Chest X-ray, PA view. Patient: 51 years old, sex M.
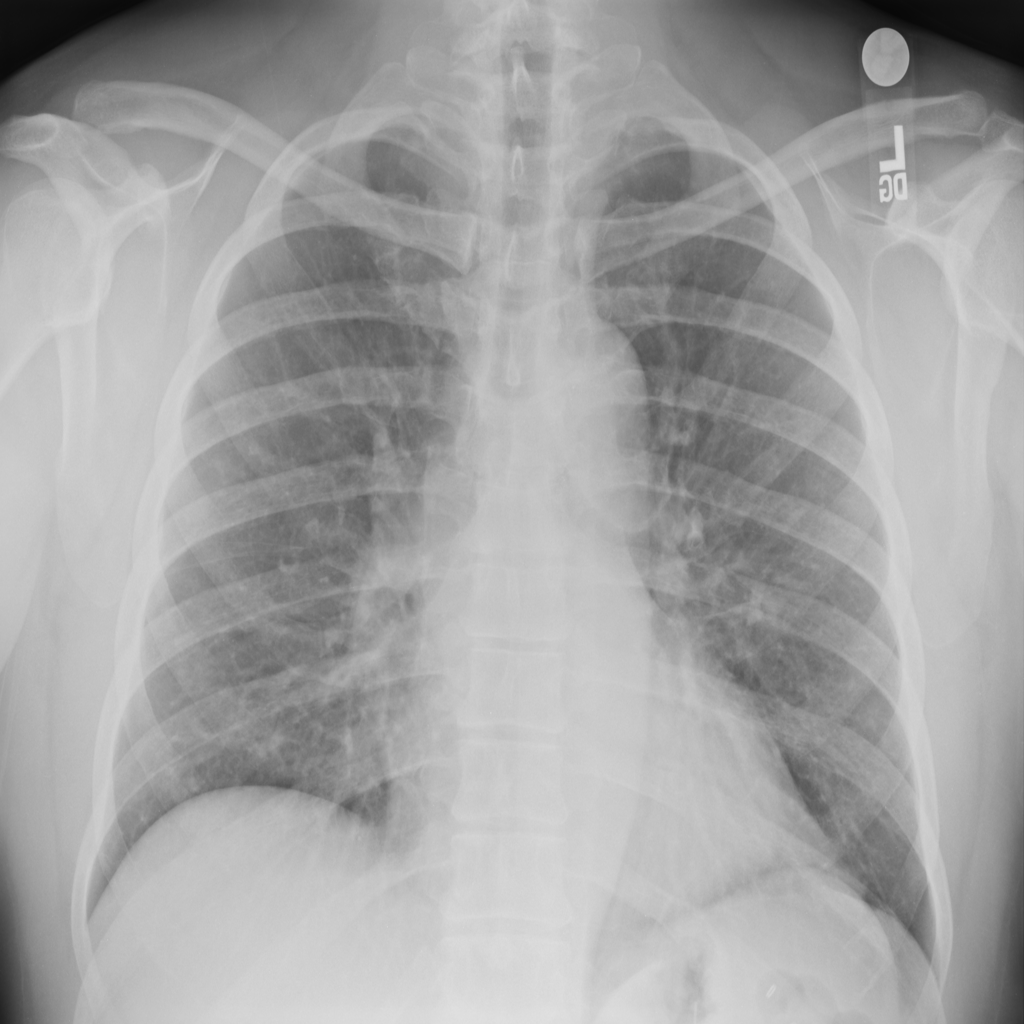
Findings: No Finding